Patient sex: M
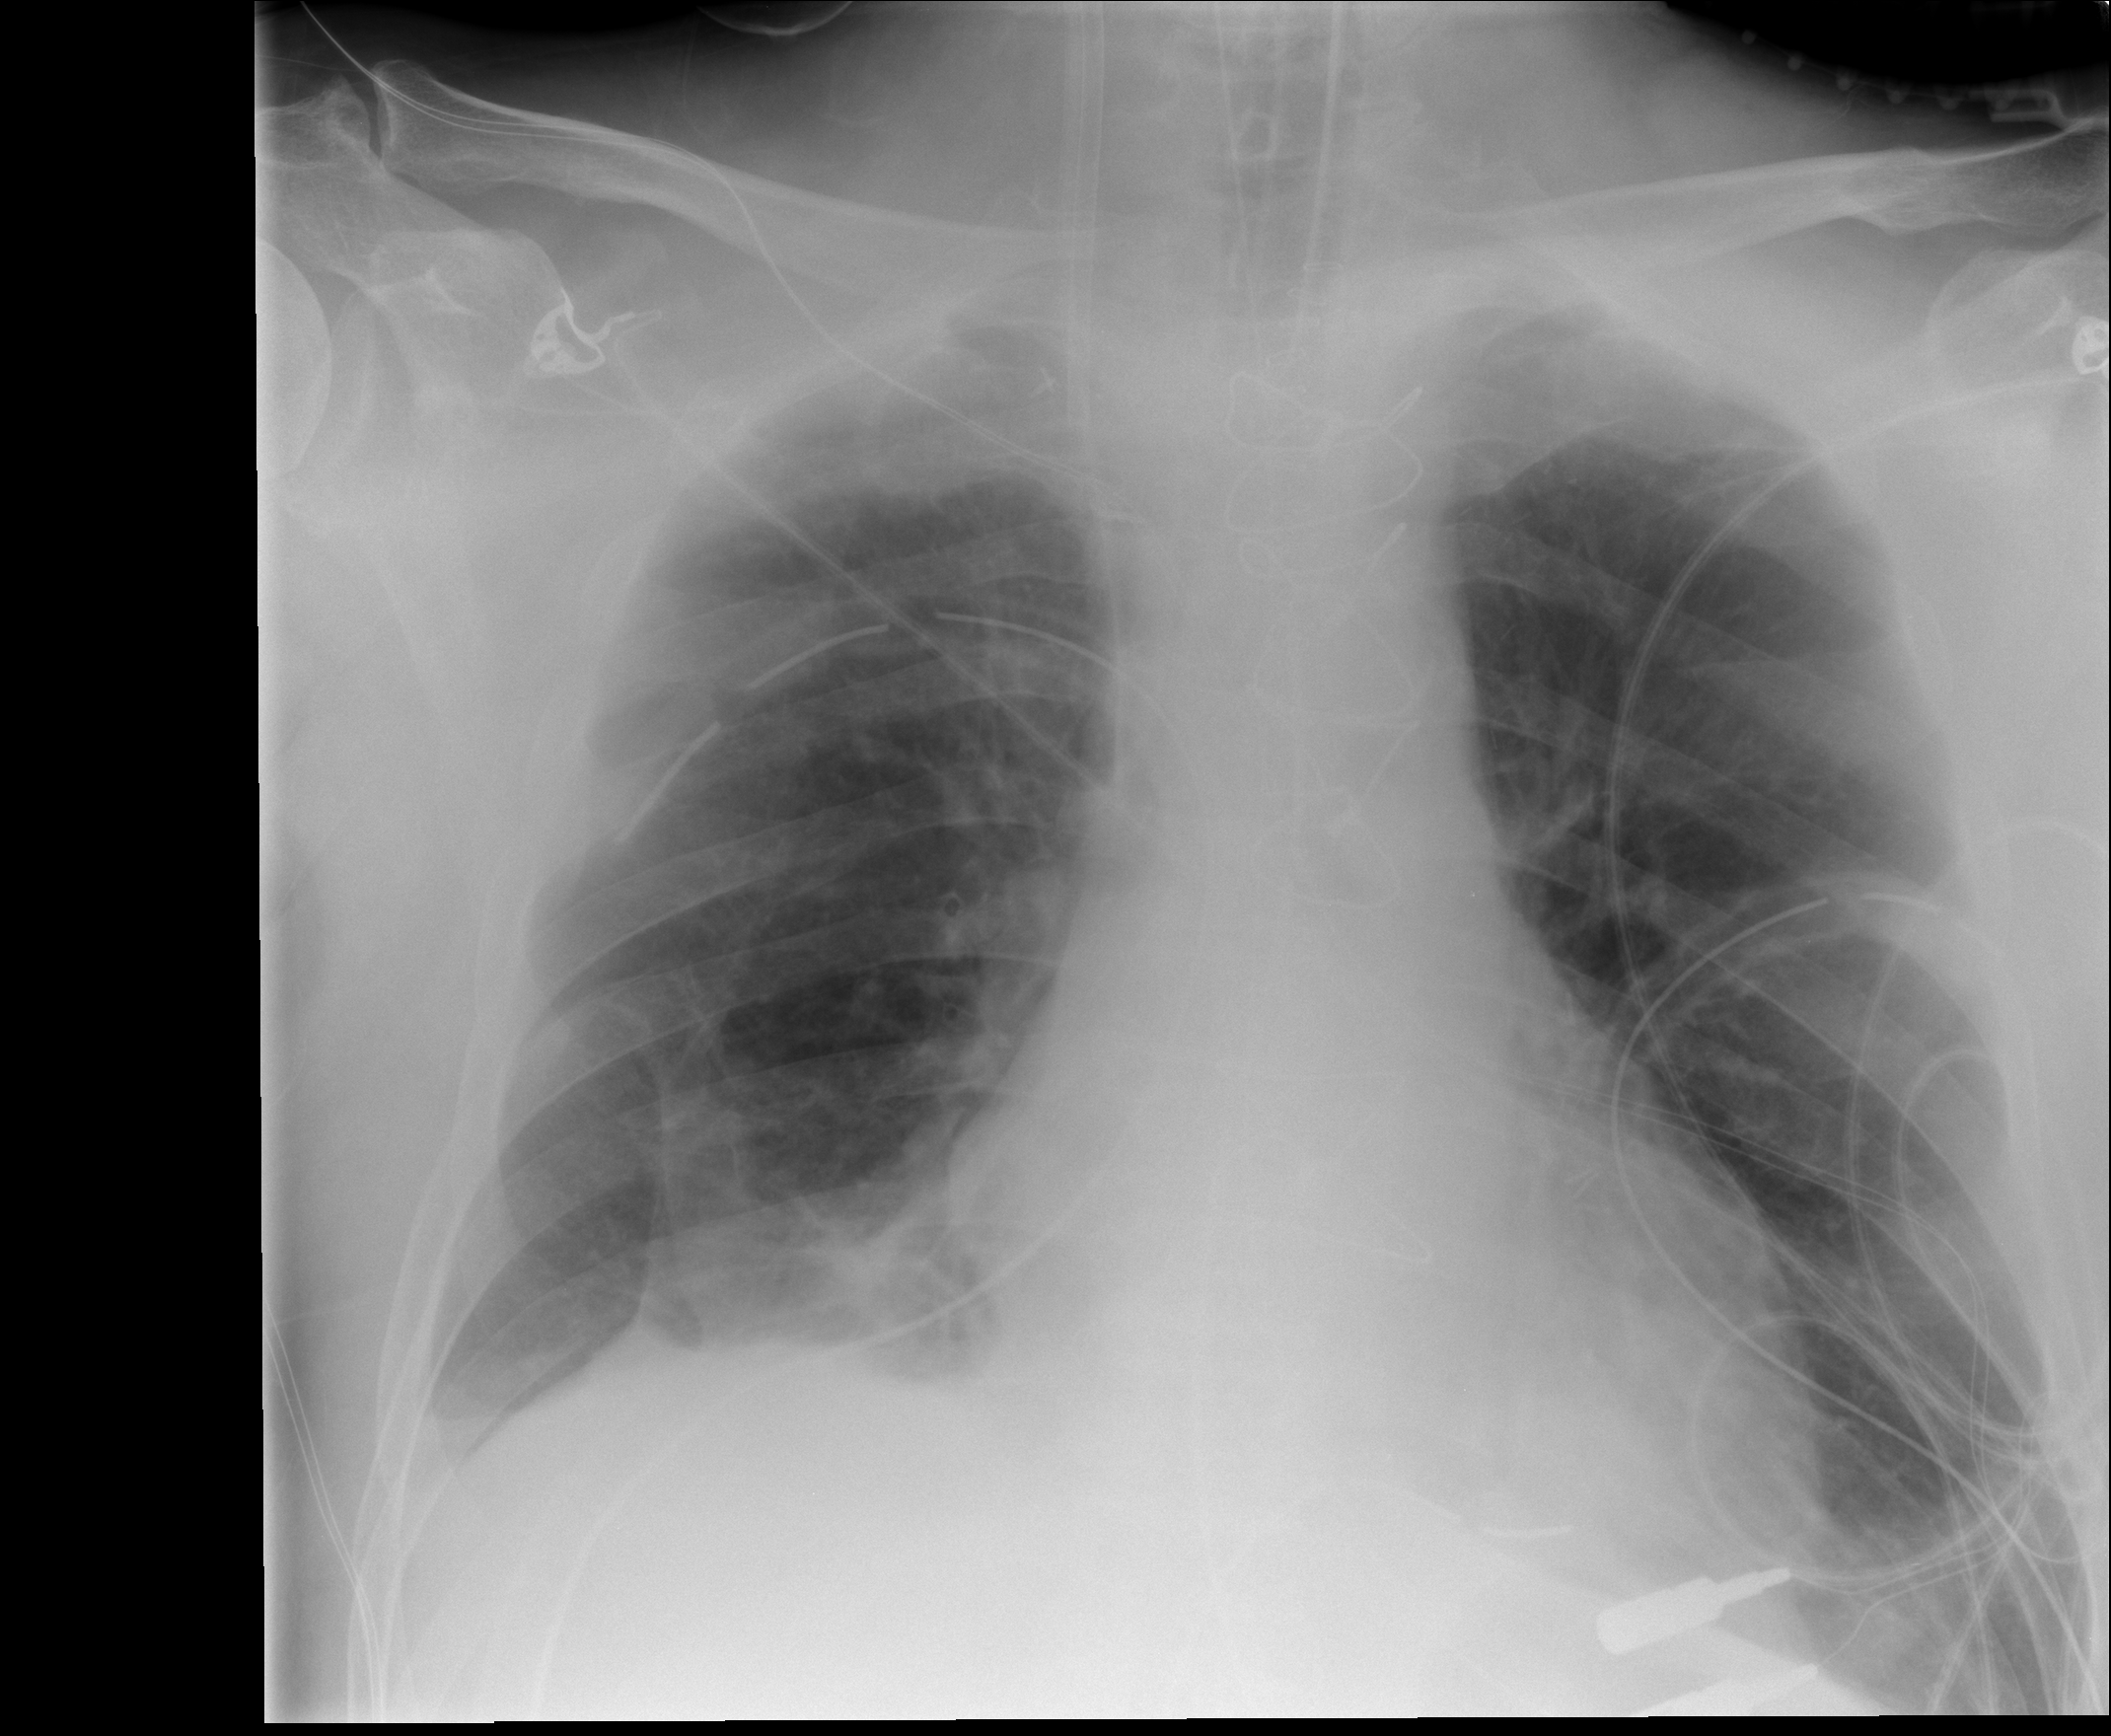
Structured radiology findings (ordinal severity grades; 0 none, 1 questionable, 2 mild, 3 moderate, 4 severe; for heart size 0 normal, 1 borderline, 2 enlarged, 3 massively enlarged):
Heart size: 0
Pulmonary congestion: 0
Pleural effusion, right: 1
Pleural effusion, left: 1
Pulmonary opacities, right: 0
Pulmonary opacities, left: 0
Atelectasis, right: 1
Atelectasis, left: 1